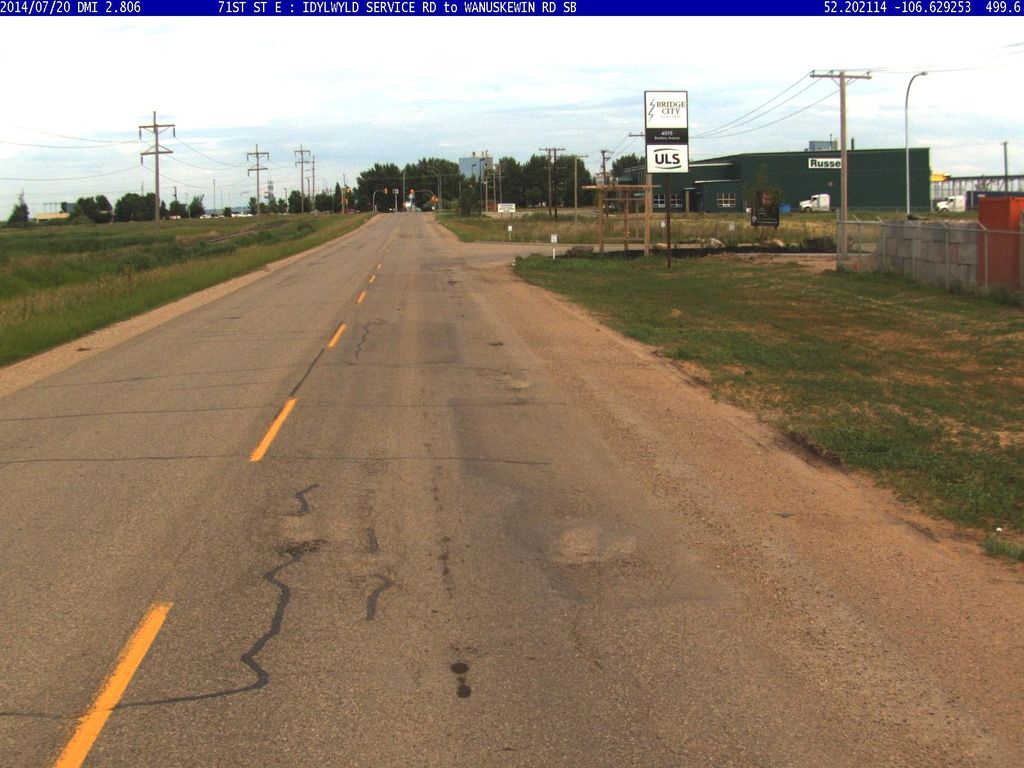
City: saskatoon